Question: I am working on a WCF service to provide data to multiple mobile clients. Data model is Entity Framework 4.0. Schema is given below.

When i returnt he object of SysUser the result also contains the navigation properties and EntityKey and other EF related stuff. Is it possible that i get the pure object(only the database fields without the relationship etc).
Thanks
the exception occures "Only parameterless constructors and initializers are supported in LINQ to Entities." on followign code:
'''
return (from u in DataSource.SysUsers
where u.UserID == UserID
select new Player(u)
).FirstOrDefault();
'''
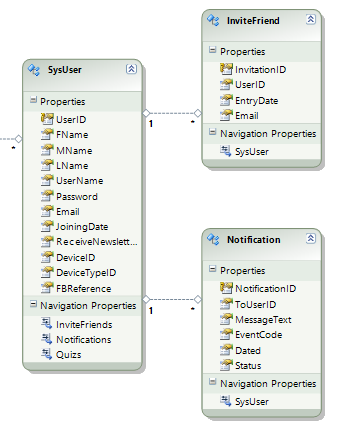
Answer: I think if you remove the 'virtual' keyword in your 'SysUser' model for the navigation properties, those will not be loaded. Later, if you need to load this properties, you can do it manually as stated here: <URL>
Now, if you want to make 'SysUser' travel through a WCF service, it is not a good idea. First, your service's client will need a reference to your Models Project... and that doesn't feels right. If you don't reference your Models, you will get a proxy for it, that is more or less the same as Joe R explained about DTOs.
Here is a related answer: <URL>